Question:
This is my model class
'''
class UserRoot : Mappable {
var success : Bool!
var user : UserDetails!
var error = ""
required init?(map: Map) {
}
func mapping(map: Map) {
success <- map["success"]
user <- map["user"]
error <- map["error"]
}
}
'''
after successfully login i want to save this data on user defaults so that when a user have to not give login credential again. Here is my code
'''
class Default : NSObject{
static func saveToSharedPrefs(user: UserDetails!) {
let d = UserDefaults.standard
if user != nil {
d.set(Mapper().toJSONString(user, prettyPrint: false) , forKey: "USERDETAILS")
} else {
d.set(nil, forKey: "USERDETAILS")
}
d.synchronize()
}
}
'''
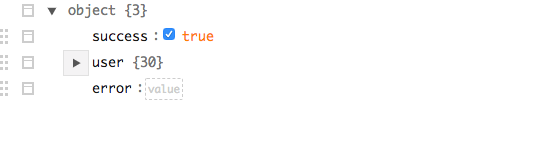
Answer: > Make sure your model class is inherited from 'NSObject' class otherwise it will crash at run time.
To store data:
'''
let data = NSKeyedArchiver.archivedData(withRootObject: <Your model class>)
UserDefaults.standard.set(data, forKey: "userDetails")
'''
To retrive and convert data back
'''
if let data = UserDefaults.standard.value(forKey: "userDetails") as? Data {
if let dict = NSKeyedUnarchiver.unarchiveObject(with: data) as? <Your model class> {
print(dict)
}
}
'''